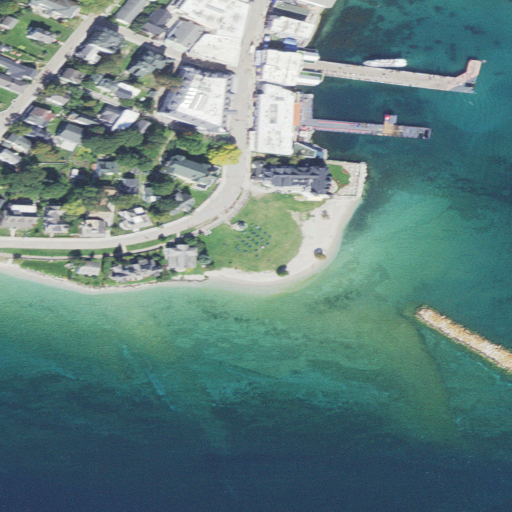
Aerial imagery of cape in Michigan named Windermere Point containing open water, medium intensity development, low intensity development, high intensity development, barren land, grassland, open development, and mixed forest